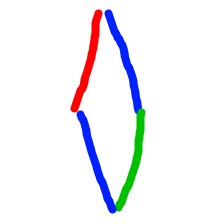
Shape: rhombus